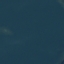
Land use / land cover class: SeaLake